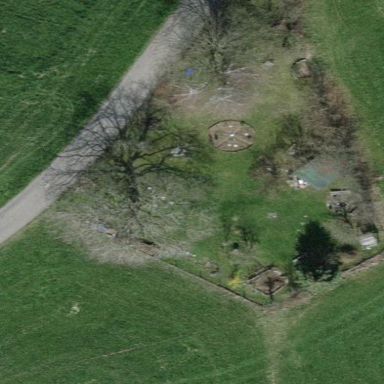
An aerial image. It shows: Garden that is leisure land.